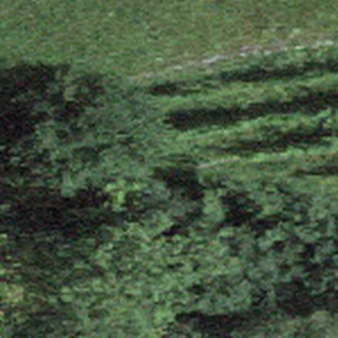
Label: other